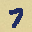
Label: 7